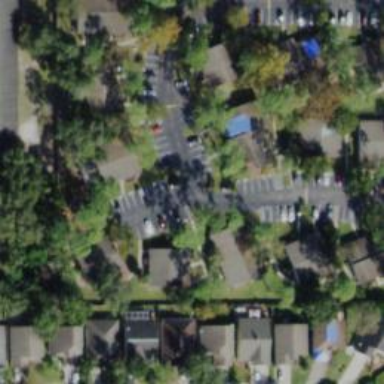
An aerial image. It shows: Residential road.